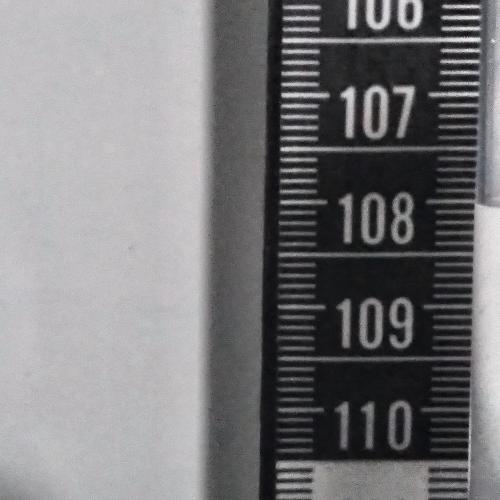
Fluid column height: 108.1 cm